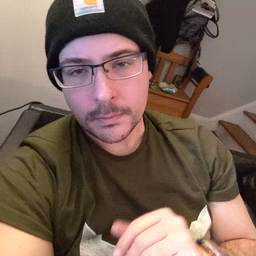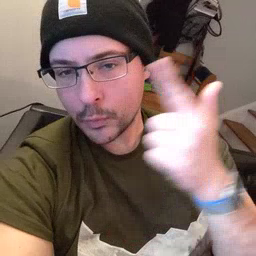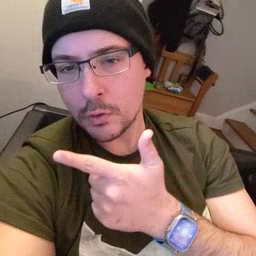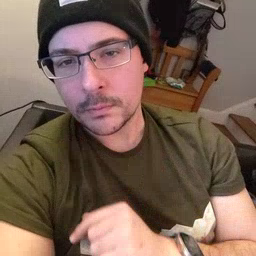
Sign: brother